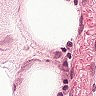
Metastatic tissue present: no